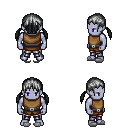
a pixel art fantasy rpg character, male body template, dark elf, purple skin, leather chest armor, metal pants, gray twin-tailed hairstyle, white slippers, four views (front, back, left, right), 2x2 character sprite sheet, small pixel art, hard edges, no anti-aliasing